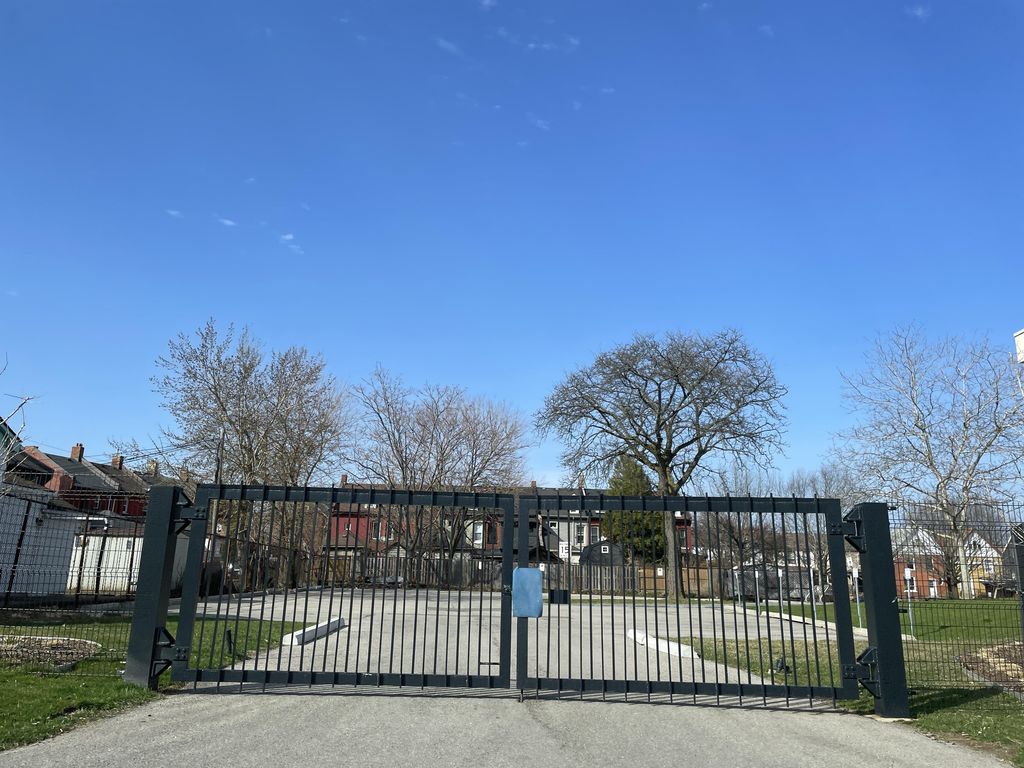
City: hamilton